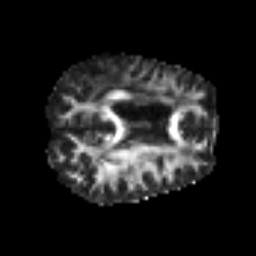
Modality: FA
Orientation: axial
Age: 43
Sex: male
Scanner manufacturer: siemens
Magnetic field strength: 3 T
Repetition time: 6.1 s
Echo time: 0.101 s